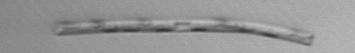
Label: Eucampia_morphytype1